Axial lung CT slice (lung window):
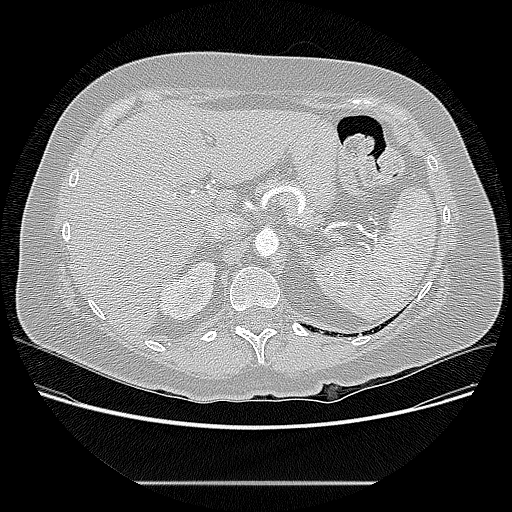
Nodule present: no